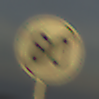
Verkehrszeichen: EndeGeschwindigkeit80
Umgebung: Outdoor, Nature
Tageszeit: SunriseSunset
Wetter: PartlyCloudy
Licht: Natural
Jahreszeit: Summer
Kontrast: HighContrast